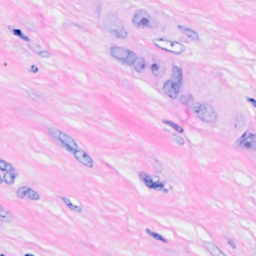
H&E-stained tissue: Breast